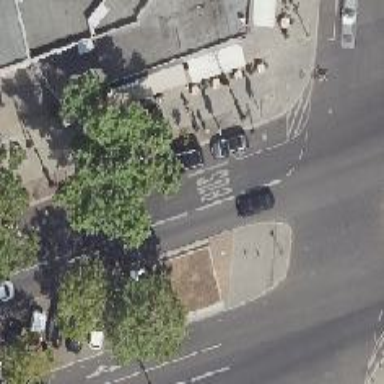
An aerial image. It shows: Unmarked road crossing.